Field crop: tomato
Growth stage: 1
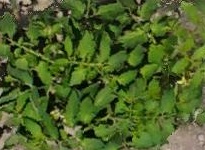
Species: tomato